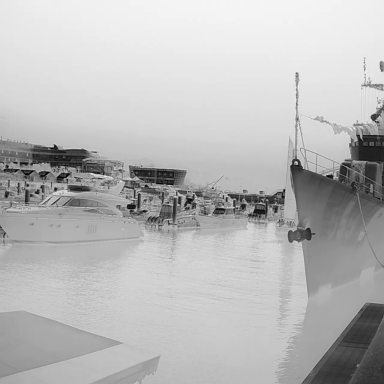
There are seven objects shown in the infrared image, including five canoes, a bulk_carrier, and a sailboat.